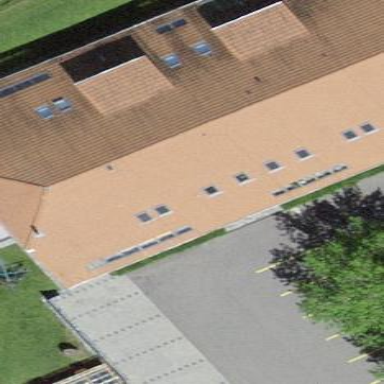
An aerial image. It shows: Building with half-hipped roof.